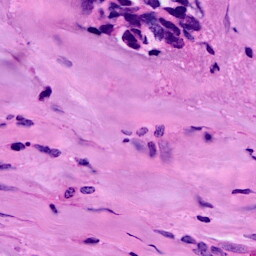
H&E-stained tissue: Breast